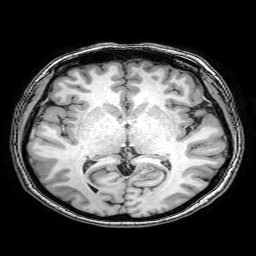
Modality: T1w
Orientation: coronal
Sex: female
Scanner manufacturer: philips
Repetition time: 0.008147 s
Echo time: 0.00373 s